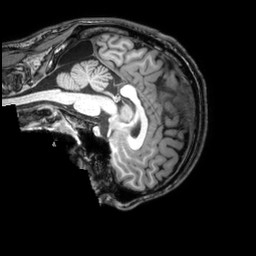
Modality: T1w
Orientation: sagittal
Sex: male
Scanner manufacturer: philips
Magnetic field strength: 3 T
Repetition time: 0.008194 s
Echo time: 0.00375 s